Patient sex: M
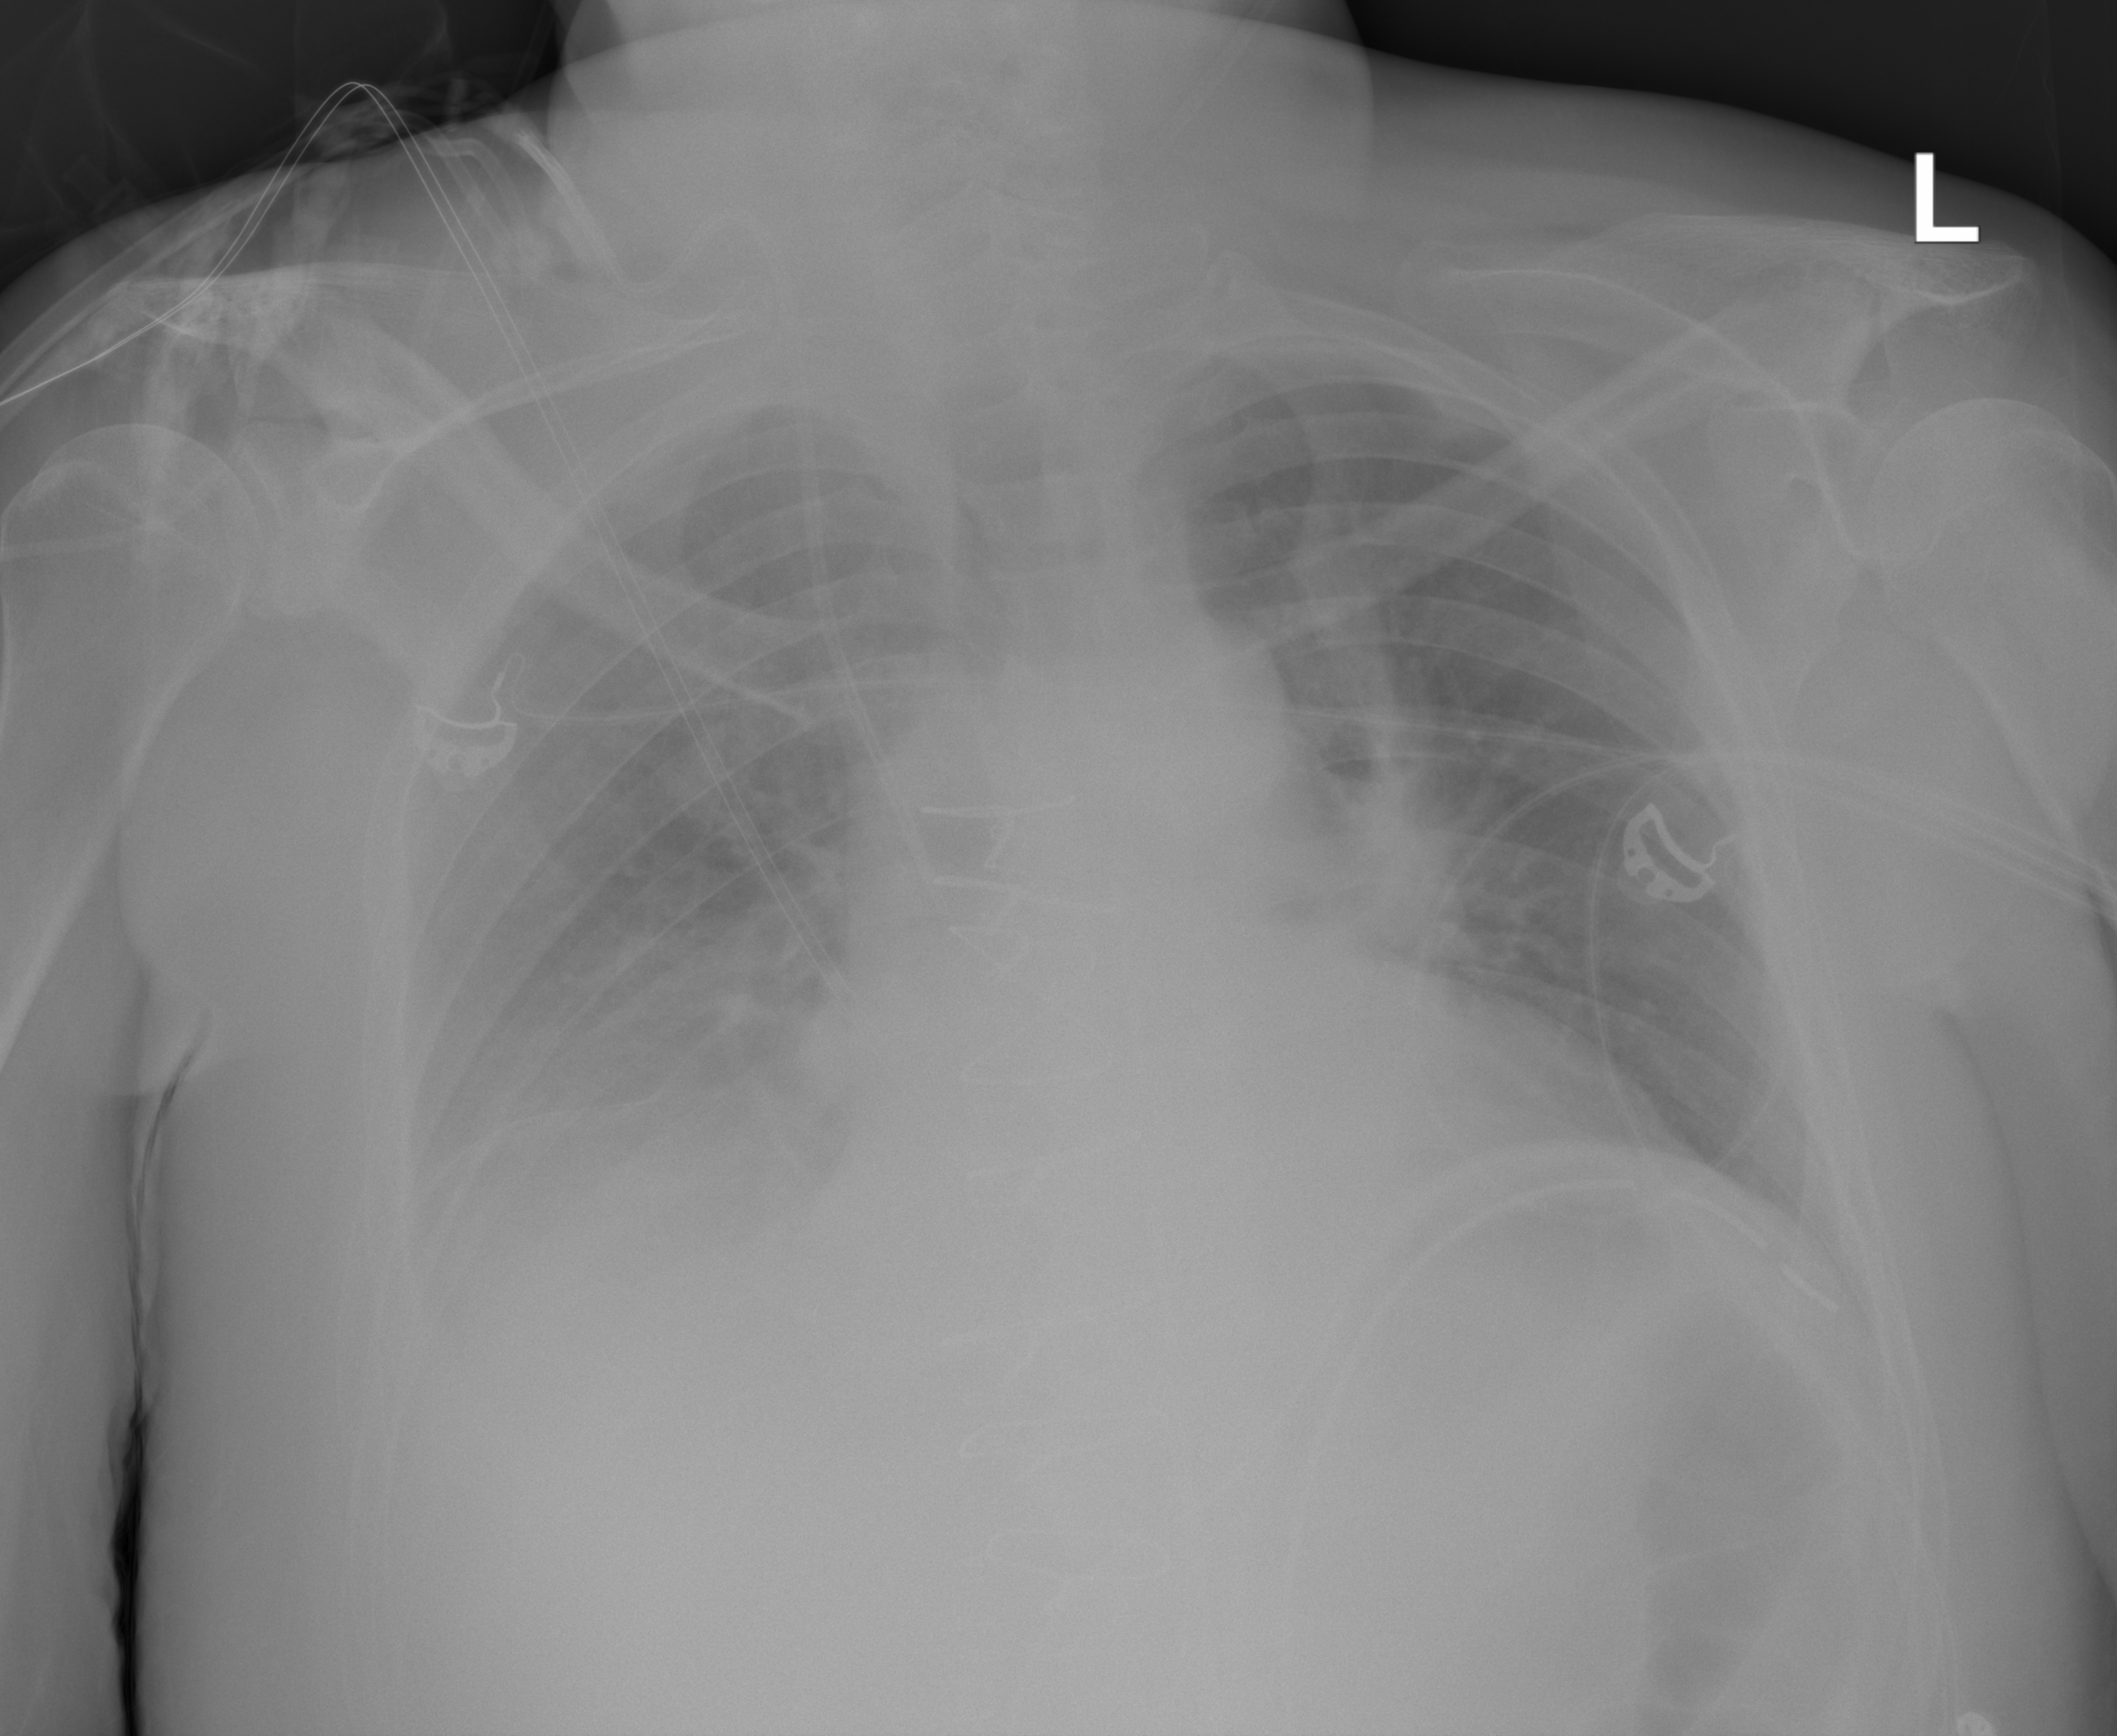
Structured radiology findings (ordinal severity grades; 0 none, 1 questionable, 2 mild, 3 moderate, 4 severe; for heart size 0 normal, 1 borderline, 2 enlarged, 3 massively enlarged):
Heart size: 0
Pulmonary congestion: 0
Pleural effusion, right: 3
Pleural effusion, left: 2
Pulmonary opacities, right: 0
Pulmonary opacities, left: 0
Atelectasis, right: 2
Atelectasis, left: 2